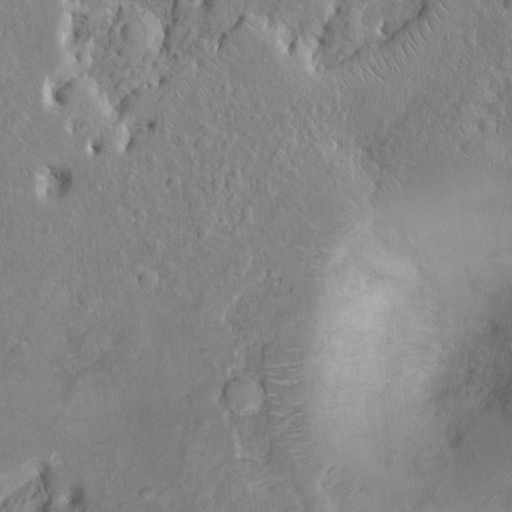
Classes present: Background, Cone